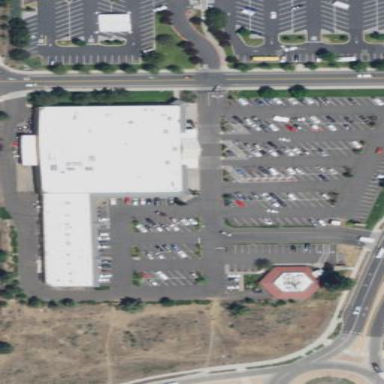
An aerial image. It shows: Retail area.